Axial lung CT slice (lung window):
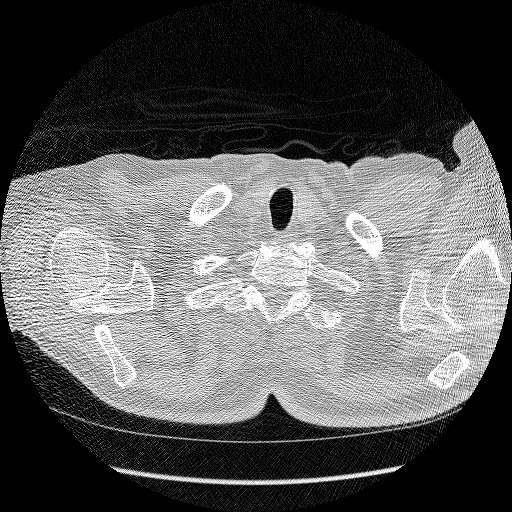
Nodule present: no